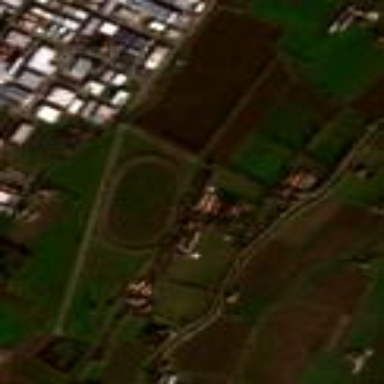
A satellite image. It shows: Sports centre dedicated to horse racing on leisure land.